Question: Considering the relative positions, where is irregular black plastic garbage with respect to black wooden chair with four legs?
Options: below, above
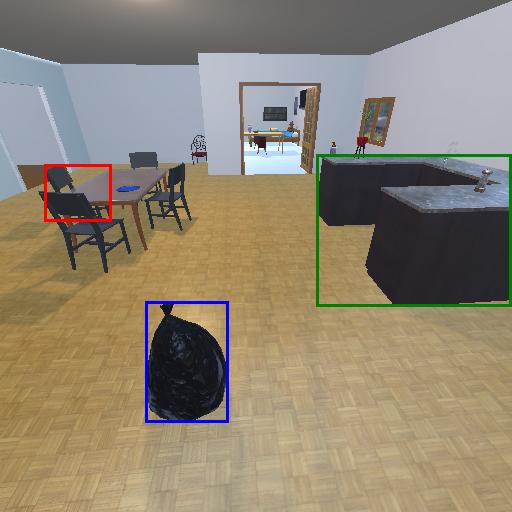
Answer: below